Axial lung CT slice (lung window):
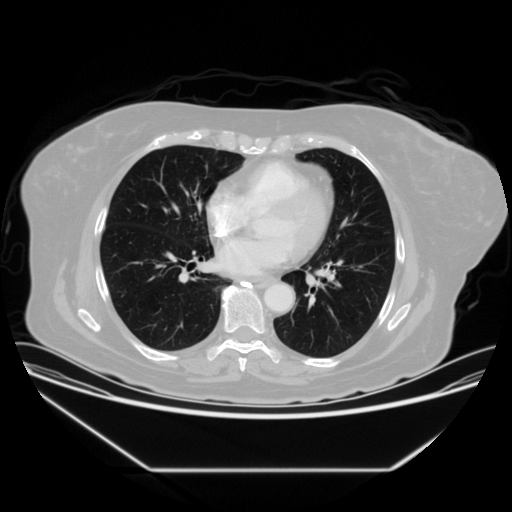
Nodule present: no